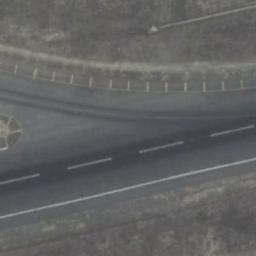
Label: runway